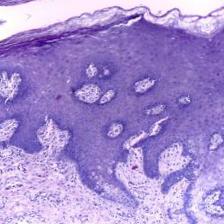
Diagnosis: Normal